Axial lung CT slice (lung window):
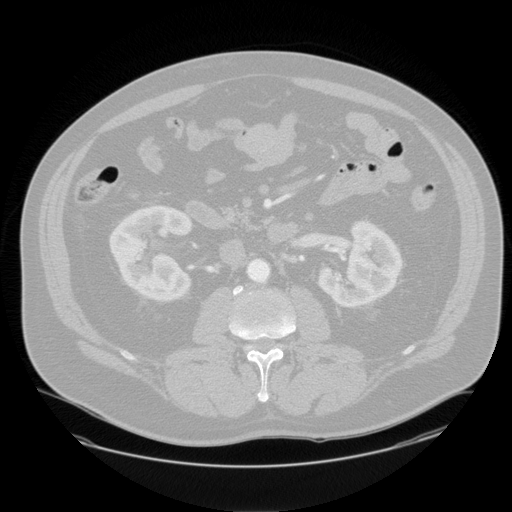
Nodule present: no